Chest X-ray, PA view. Patient: 18 years old, sex M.
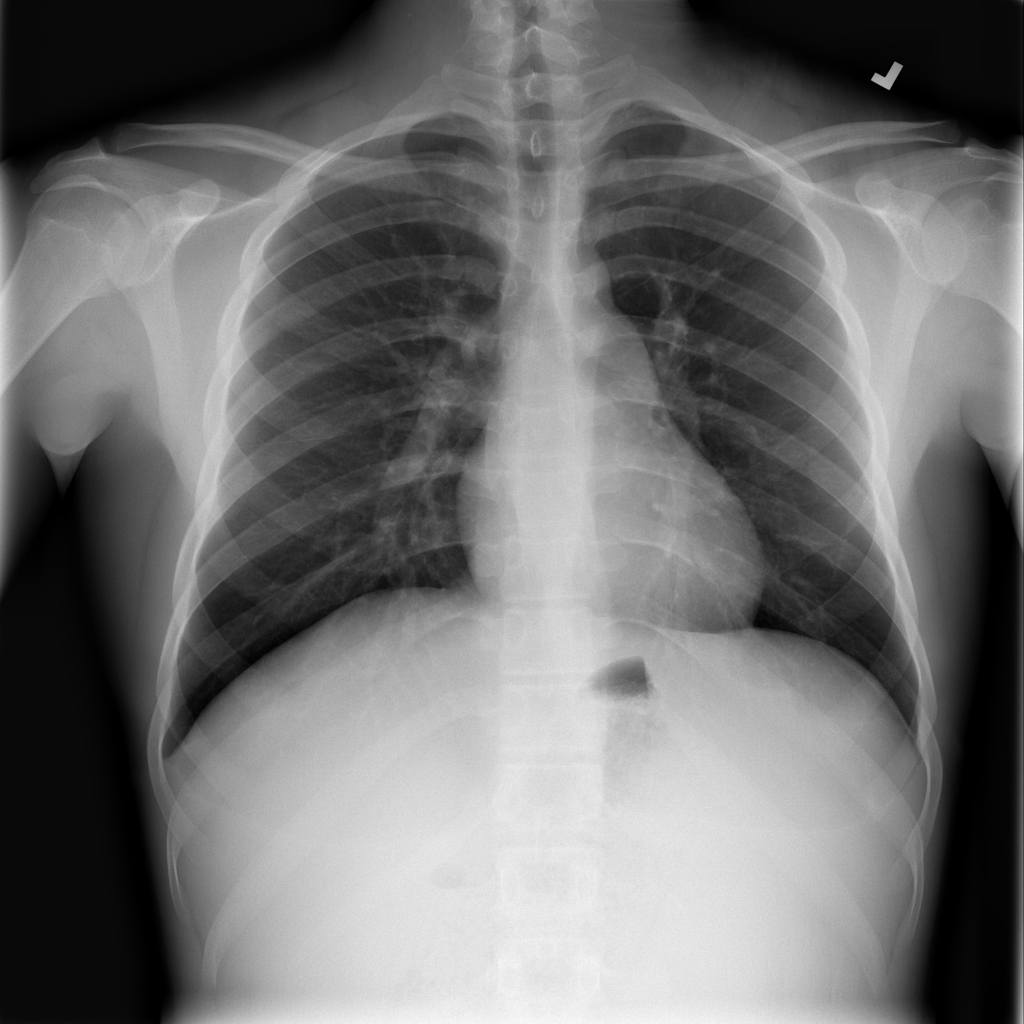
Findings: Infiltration